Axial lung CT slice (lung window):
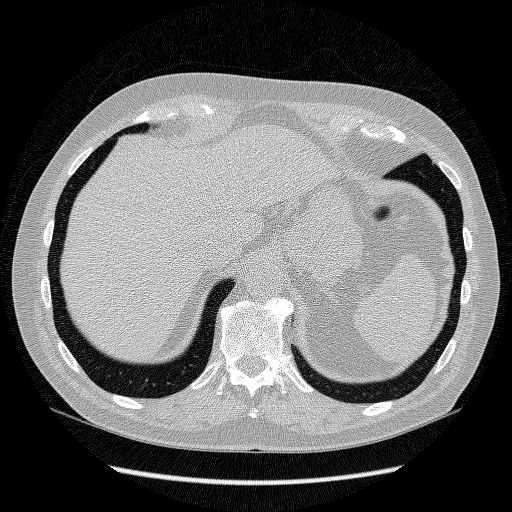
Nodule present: no